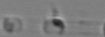
Label: Skeletonema